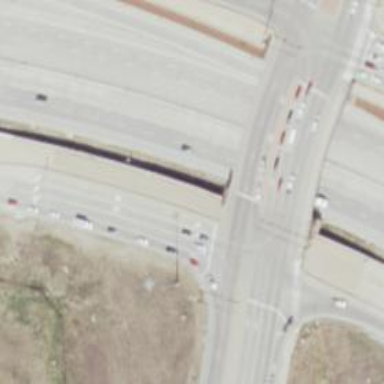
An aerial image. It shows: Trunk highway bridge.